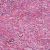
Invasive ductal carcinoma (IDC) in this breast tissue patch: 1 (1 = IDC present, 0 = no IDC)